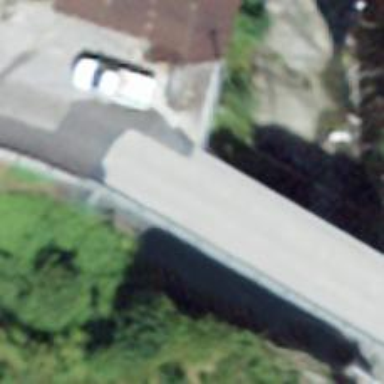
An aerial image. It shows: Tertiary road on asphalt surface crossing over bridge.